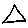
Label: triangle